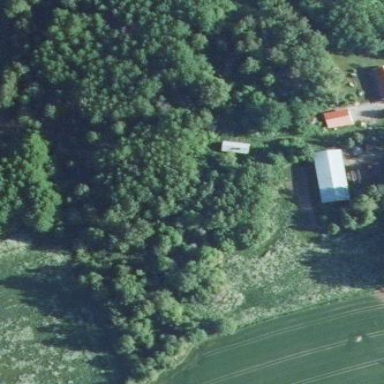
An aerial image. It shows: Forest area dominated by needle-leaved trees.